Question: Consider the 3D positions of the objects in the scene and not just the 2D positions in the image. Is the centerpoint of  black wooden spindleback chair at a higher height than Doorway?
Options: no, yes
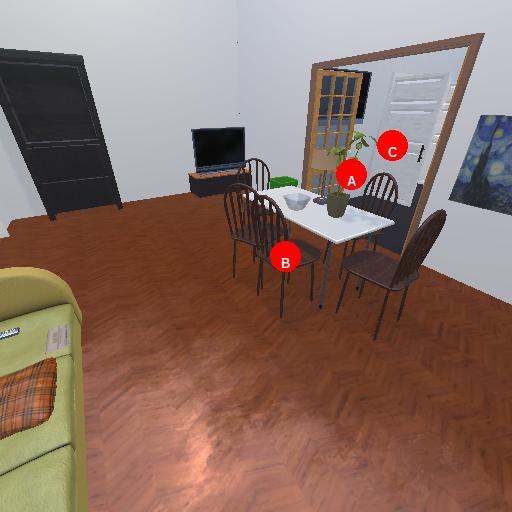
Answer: no